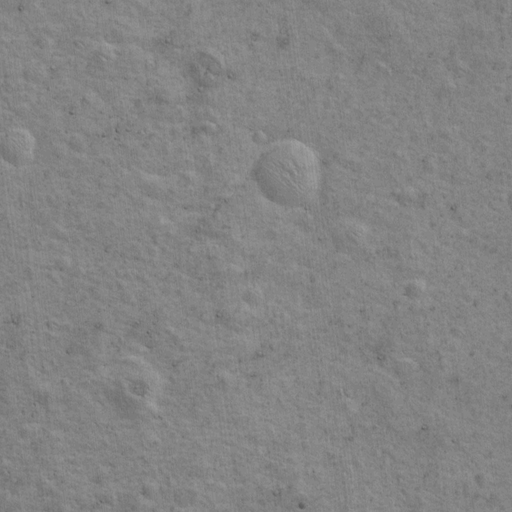
Classes present: Background